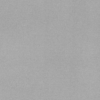
Label: dusty